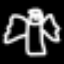
Label: angel